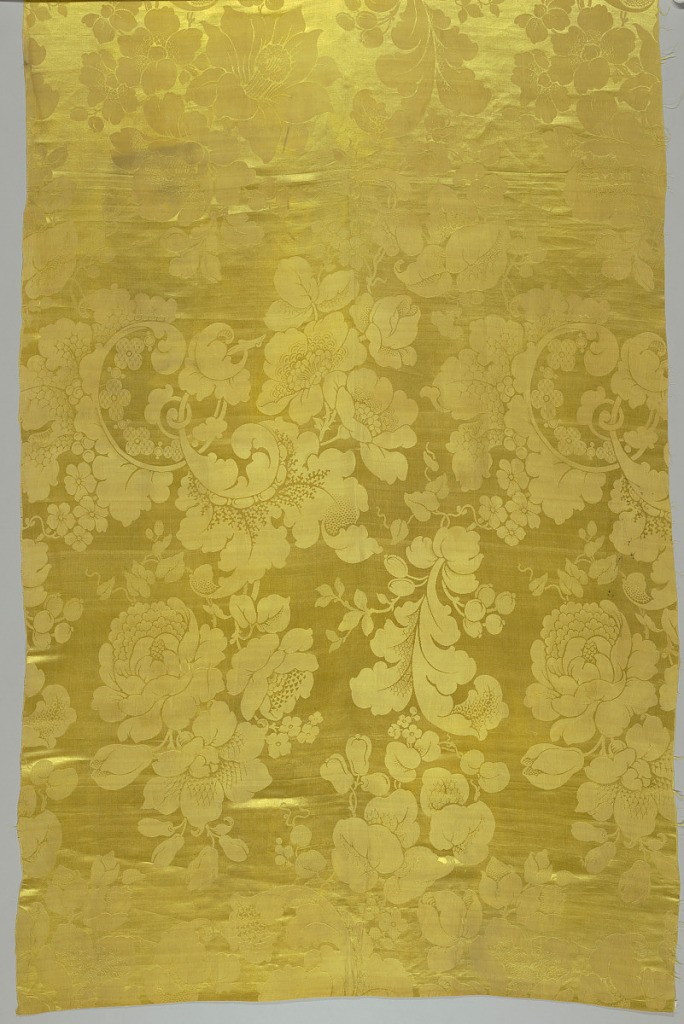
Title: Textile
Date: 1850–1880
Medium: silk Technique: damask, 7&1 satin
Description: Yellow, large scale pattern with large flowers including daffodils.